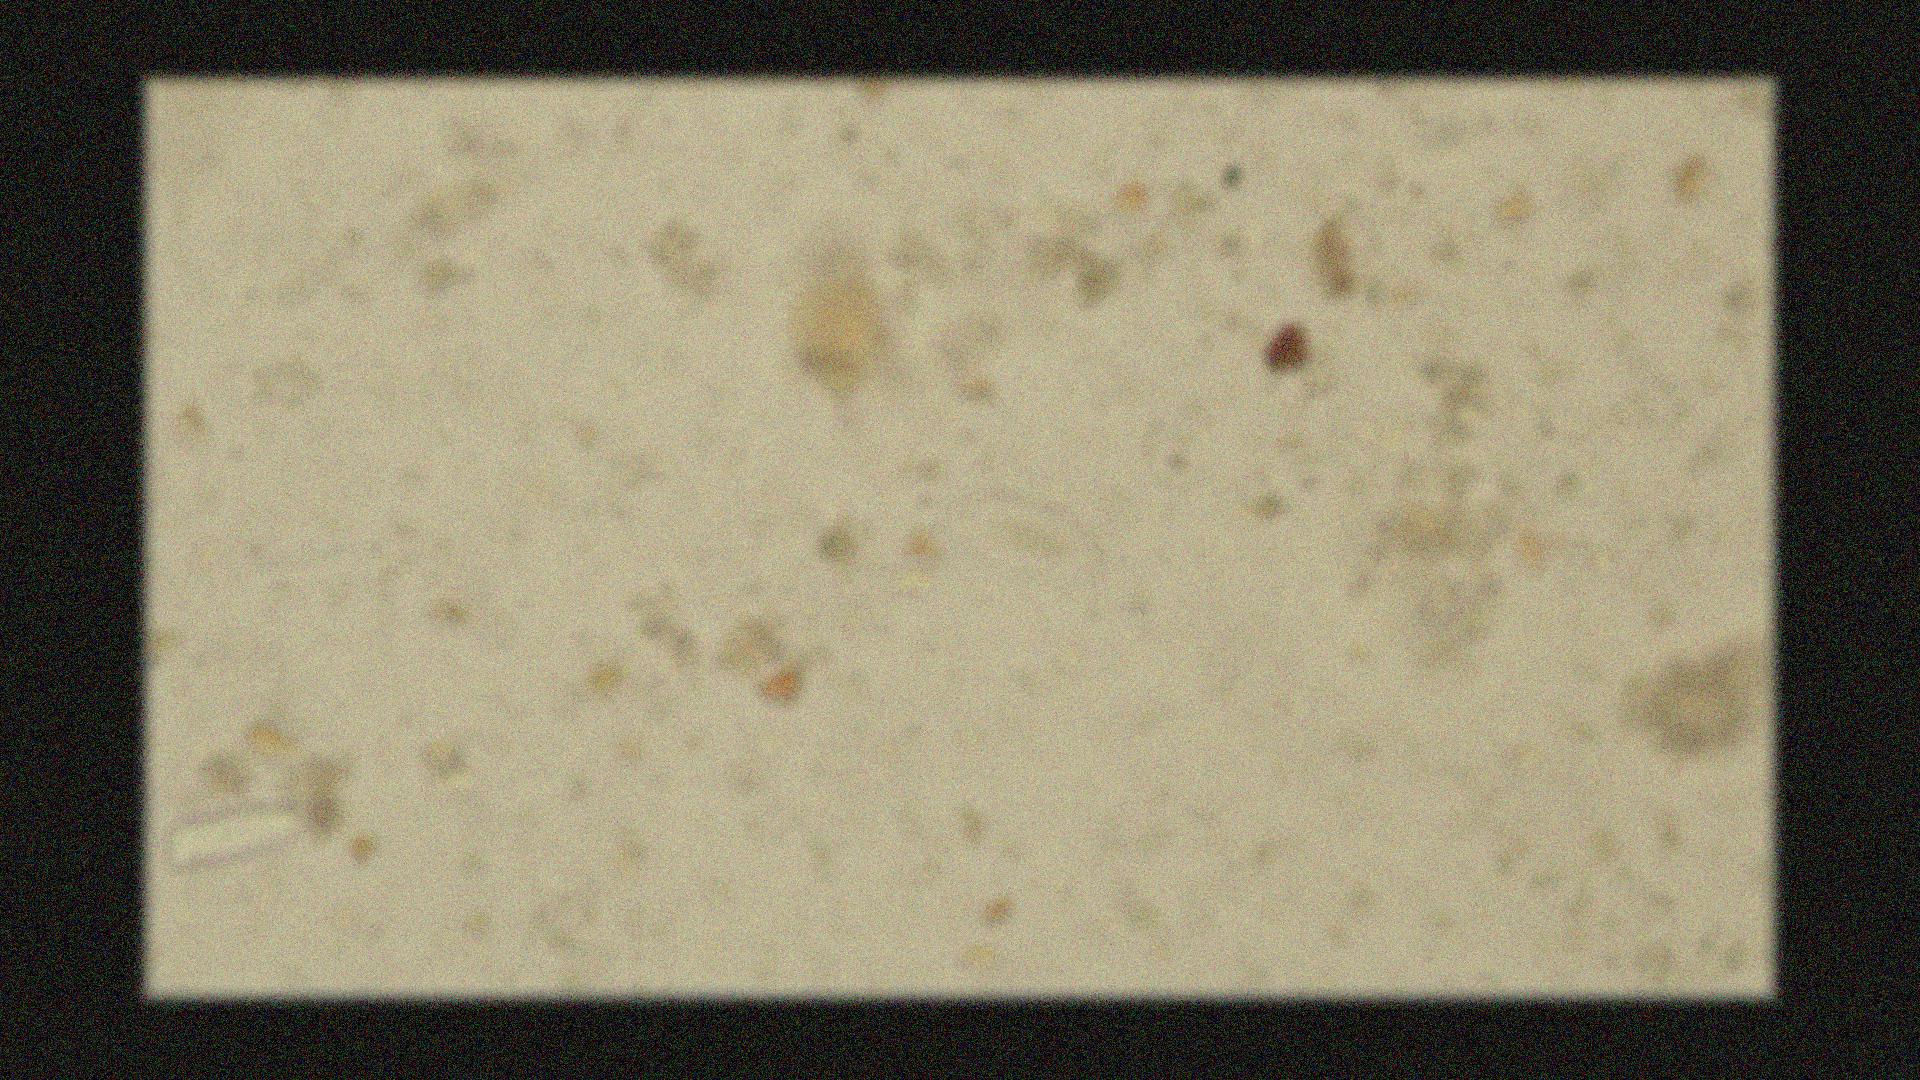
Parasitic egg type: Enterobius vermicularis